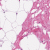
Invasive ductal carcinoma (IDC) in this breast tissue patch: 0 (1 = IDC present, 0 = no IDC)